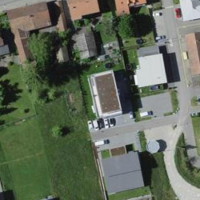
EUNIS habitat code: 24
Species observed at this site:
Datura stramonium